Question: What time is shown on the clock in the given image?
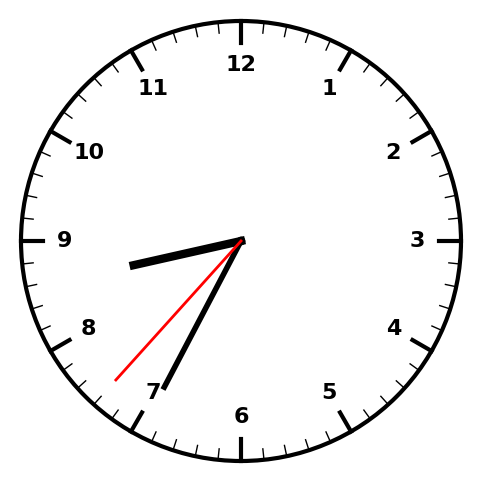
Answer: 08:34:37